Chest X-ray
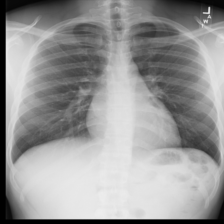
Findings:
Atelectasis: negative
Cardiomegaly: negative
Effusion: negative
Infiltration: negative
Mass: negative
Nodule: negative
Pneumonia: positive
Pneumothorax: negative
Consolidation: negative
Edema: negative
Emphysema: negative
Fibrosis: negative
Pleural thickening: negative
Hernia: negative